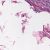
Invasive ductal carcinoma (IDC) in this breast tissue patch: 1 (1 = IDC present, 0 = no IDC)